Aerial crown-view tile of a tropical tree (Barro Colorado Island, Panama), acquired 20240918:
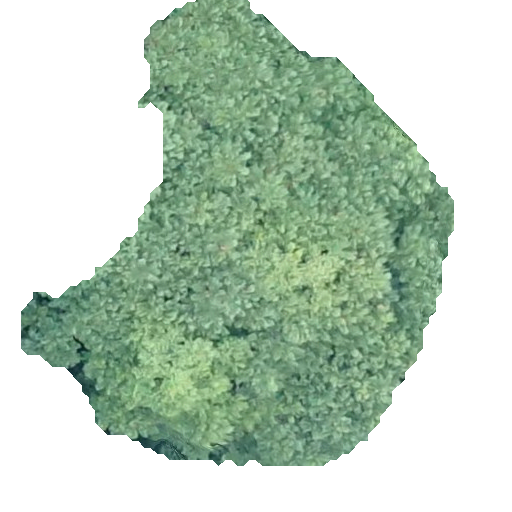
Species: Jacaranda copaia
GBIF accepted scientific name: Jacaranda copaia
Crown area: 197.613 m²